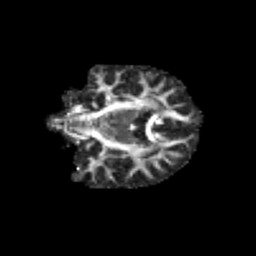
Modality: FA
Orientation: coronal
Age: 11
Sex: female
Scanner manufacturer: siemens
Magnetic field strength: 3 T
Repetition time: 3.8 s
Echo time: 0.07 s